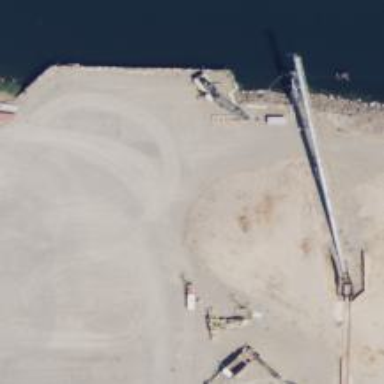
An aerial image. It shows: Dock by the waterway.